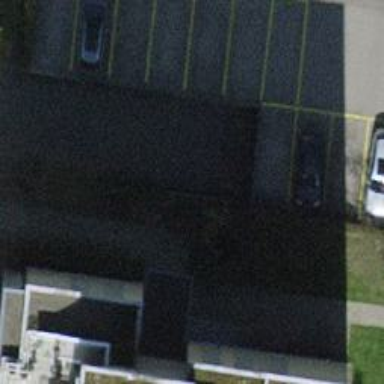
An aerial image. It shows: Parking entrance.